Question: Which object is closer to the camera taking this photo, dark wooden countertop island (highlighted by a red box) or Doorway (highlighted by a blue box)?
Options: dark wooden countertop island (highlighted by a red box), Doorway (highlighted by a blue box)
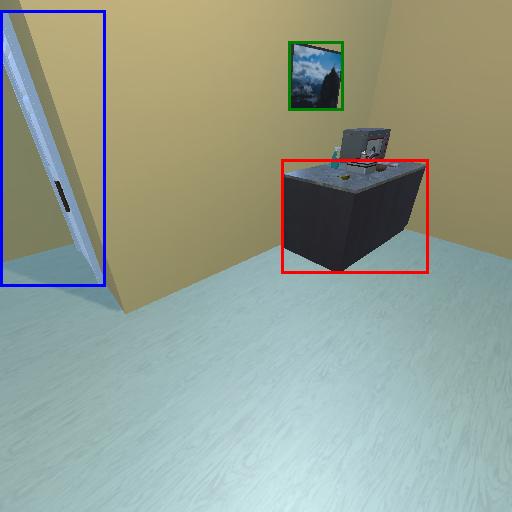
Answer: dark wooden countertop island (highlighted by a red box)